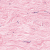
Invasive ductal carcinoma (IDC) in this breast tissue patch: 0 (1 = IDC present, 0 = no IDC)